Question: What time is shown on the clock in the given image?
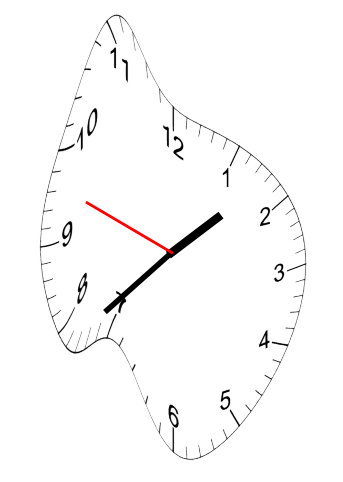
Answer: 01:37:48